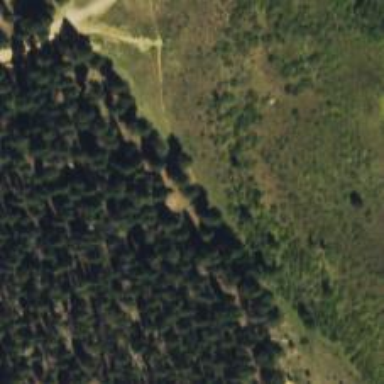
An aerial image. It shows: Trail path.